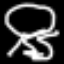
Label: frog